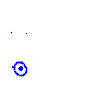
Particle: pion